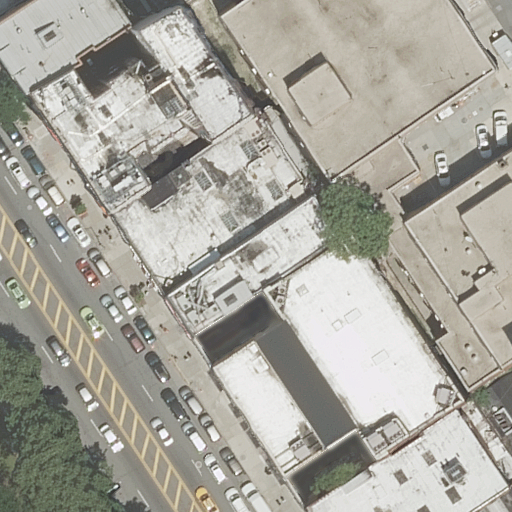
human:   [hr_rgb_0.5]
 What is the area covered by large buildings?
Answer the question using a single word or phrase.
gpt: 4215m2

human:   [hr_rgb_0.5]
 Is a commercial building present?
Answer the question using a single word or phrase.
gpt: no

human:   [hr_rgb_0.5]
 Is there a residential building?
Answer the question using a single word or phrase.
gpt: yes

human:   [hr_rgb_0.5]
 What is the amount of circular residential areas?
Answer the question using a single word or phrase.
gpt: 0

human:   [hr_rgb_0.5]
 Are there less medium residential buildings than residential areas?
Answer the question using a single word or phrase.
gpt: no

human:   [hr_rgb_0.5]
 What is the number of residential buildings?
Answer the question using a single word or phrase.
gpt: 13

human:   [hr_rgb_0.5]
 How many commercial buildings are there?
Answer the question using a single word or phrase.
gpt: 0

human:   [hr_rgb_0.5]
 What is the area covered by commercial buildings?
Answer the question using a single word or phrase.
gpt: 0m2

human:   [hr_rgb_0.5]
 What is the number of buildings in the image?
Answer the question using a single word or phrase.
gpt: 13

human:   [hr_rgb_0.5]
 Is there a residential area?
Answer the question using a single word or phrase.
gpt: yes

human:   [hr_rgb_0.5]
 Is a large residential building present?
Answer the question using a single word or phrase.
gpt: yes

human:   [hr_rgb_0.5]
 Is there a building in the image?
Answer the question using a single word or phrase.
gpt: yes

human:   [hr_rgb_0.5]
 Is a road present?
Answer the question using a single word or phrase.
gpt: yes

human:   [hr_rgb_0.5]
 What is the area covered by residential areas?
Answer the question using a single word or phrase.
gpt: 100m2

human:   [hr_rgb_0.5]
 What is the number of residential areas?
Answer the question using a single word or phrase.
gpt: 1

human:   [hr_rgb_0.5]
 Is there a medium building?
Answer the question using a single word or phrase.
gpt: yes

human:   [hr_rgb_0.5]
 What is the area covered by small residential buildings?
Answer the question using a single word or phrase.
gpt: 113m2

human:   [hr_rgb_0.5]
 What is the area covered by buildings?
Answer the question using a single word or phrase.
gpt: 5810m2

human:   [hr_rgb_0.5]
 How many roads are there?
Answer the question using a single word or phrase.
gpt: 1

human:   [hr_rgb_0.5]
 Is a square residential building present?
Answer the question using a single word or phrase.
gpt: no

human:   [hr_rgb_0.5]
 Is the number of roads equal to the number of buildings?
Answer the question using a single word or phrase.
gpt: no

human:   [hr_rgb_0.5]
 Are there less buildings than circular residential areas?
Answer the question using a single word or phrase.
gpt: no

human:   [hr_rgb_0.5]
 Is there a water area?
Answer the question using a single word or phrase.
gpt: no

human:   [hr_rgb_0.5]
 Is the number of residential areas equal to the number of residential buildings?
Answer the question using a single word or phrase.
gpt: no

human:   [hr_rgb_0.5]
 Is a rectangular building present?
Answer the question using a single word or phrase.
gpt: yes

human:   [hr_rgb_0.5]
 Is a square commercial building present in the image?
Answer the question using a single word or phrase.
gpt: no

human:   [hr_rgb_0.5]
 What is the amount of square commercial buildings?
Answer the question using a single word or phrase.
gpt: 0

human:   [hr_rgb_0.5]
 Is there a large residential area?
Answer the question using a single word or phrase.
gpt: no

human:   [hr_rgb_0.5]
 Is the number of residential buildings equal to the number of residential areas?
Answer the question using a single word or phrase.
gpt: no

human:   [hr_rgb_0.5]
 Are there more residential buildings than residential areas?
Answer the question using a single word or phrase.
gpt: yes

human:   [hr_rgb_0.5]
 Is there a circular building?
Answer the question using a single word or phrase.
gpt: no

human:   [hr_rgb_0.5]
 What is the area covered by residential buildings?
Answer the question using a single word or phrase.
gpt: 5810m2

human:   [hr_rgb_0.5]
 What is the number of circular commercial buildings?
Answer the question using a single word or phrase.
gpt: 0

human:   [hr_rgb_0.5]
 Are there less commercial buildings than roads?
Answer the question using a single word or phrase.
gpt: yes

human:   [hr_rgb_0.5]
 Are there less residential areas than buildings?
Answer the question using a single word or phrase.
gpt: yes

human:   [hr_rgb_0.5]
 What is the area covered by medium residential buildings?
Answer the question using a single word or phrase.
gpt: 1482m2

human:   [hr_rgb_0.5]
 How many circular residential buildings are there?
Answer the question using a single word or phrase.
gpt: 0

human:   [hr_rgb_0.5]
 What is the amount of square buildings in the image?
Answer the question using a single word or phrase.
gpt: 0

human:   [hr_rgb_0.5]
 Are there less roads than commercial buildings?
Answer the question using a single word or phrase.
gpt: no

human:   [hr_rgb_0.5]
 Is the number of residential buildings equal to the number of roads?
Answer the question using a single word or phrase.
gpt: no

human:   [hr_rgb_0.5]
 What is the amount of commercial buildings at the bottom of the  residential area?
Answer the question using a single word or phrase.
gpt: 0

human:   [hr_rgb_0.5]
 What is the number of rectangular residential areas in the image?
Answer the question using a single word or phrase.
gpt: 1

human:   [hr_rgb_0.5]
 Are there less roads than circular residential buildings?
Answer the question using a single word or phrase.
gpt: no

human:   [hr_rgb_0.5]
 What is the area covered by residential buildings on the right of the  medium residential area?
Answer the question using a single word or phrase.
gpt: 5579m2

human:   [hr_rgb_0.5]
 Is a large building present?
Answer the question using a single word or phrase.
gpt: yes

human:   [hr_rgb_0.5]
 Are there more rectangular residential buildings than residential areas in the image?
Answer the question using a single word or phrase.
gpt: yes

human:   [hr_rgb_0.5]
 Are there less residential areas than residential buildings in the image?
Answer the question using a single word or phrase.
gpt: yes

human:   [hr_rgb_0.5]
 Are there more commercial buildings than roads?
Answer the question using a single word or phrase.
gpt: no

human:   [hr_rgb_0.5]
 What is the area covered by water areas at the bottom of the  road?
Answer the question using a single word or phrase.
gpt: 0m2

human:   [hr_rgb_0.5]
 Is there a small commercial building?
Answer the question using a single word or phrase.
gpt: no

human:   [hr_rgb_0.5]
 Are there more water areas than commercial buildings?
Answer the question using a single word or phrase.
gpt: no

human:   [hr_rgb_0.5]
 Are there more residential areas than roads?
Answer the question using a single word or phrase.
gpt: no

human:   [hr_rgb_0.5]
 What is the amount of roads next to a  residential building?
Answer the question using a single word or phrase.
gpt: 1

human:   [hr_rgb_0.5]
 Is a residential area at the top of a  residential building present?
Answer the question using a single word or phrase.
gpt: no

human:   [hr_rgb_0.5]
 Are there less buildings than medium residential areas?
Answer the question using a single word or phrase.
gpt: no

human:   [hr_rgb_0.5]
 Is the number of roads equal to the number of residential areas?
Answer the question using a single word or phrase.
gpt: yes

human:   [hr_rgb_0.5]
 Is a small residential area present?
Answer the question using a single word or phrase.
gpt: no

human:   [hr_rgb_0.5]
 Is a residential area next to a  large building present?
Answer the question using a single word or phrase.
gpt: yes

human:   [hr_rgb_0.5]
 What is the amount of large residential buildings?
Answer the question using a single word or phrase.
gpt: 5

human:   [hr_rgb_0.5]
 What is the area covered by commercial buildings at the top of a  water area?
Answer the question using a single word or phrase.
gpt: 0m2

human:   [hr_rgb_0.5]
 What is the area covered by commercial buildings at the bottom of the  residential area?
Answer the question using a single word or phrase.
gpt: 0m2

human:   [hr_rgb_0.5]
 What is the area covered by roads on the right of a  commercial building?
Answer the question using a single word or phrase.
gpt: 0m2

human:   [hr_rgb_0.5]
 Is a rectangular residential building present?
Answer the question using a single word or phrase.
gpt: yes

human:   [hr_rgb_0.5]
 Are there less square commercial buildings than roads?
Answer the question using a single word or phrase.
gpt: yes